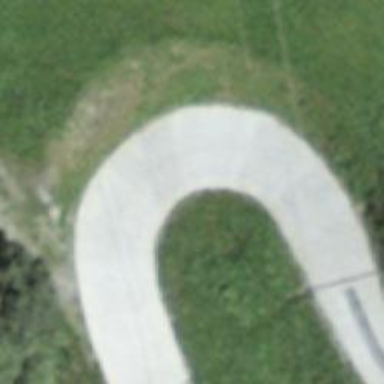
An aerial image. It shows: Concrete track with grade 1 standard.